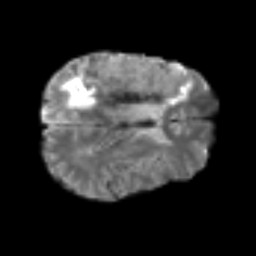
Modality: T2w
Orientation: axial
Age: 52
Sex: male
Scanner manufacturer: siemens
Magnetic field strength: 3 T
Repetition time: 6.1 s
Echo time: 0.101 s